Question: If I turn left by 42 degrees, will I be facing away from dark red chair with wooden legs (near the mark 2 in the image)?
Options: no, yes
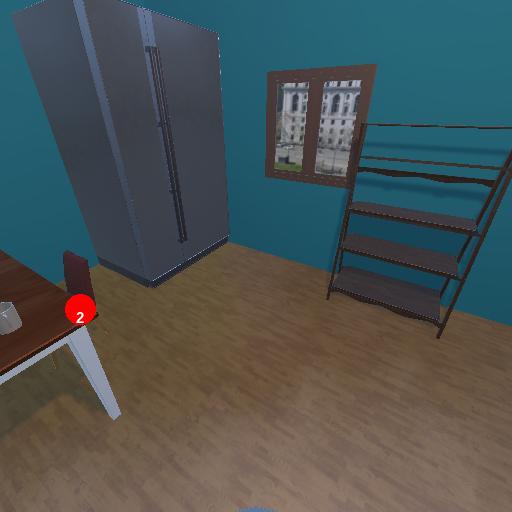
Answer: no